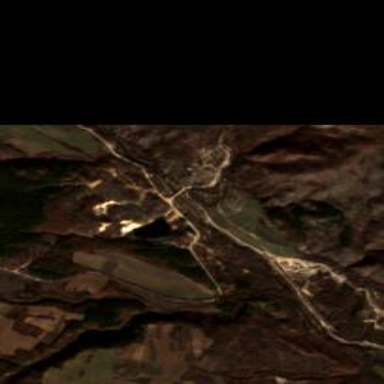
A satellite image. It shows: Mining area.